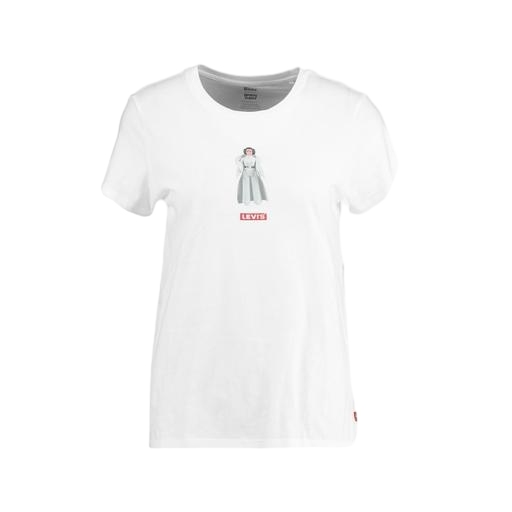
black bride print t-shirt, white woman's tee, white femme tee, white background